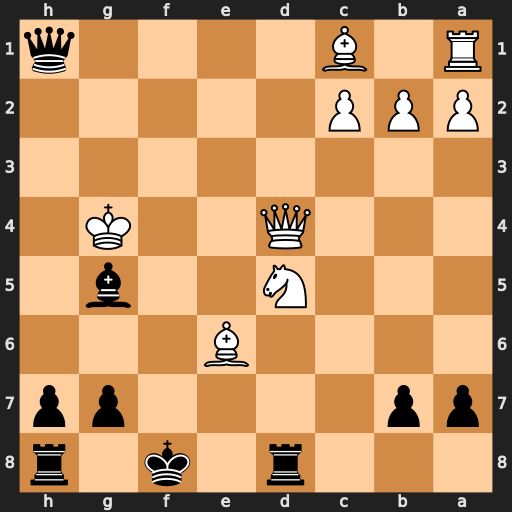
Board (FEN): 3r1k1r/pp4pp/4B3/3N2b1/3Q2K1/8/PPP5/R1B4q
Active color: b
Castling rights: -
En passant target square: -
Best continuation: Qh4+ Kf3 Qxd4